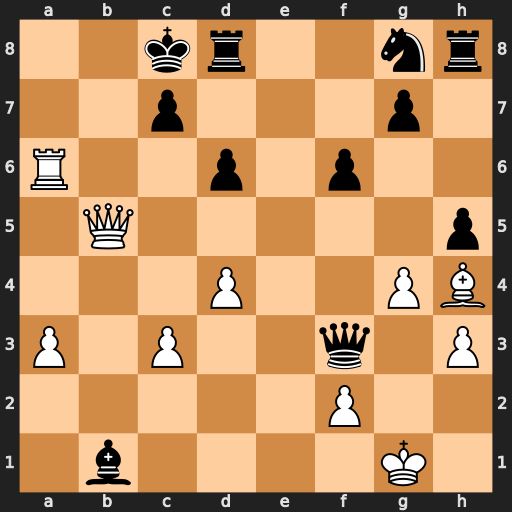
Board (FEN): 2kr2nr/2p3p1/R2p1p2/1Q5p/3P2PB/P1P2q1P/5P2/1b4K1
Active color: w
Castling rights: -
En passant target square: -
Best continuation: d5 Qd1+ Kh2 Qxd5 Qxd5